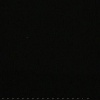
Label: space